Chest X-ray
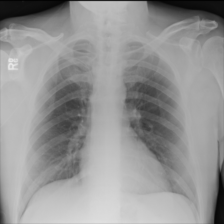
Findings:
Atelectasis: negative
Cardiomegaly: negative
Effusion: negative
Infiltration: negative
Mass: negative
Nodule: negative
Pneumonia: negative
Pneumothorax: negative
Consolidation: negative
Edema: negative
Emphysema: negative
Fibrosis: negative
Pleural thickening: negative
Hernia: negative